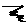
Label: zigzag